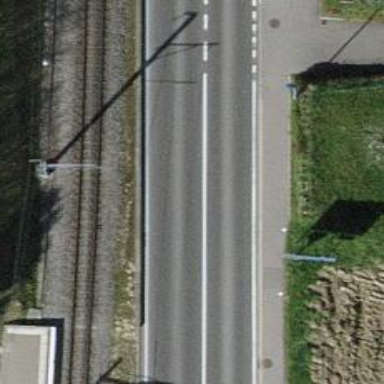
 with designated cycle lane on both sides."